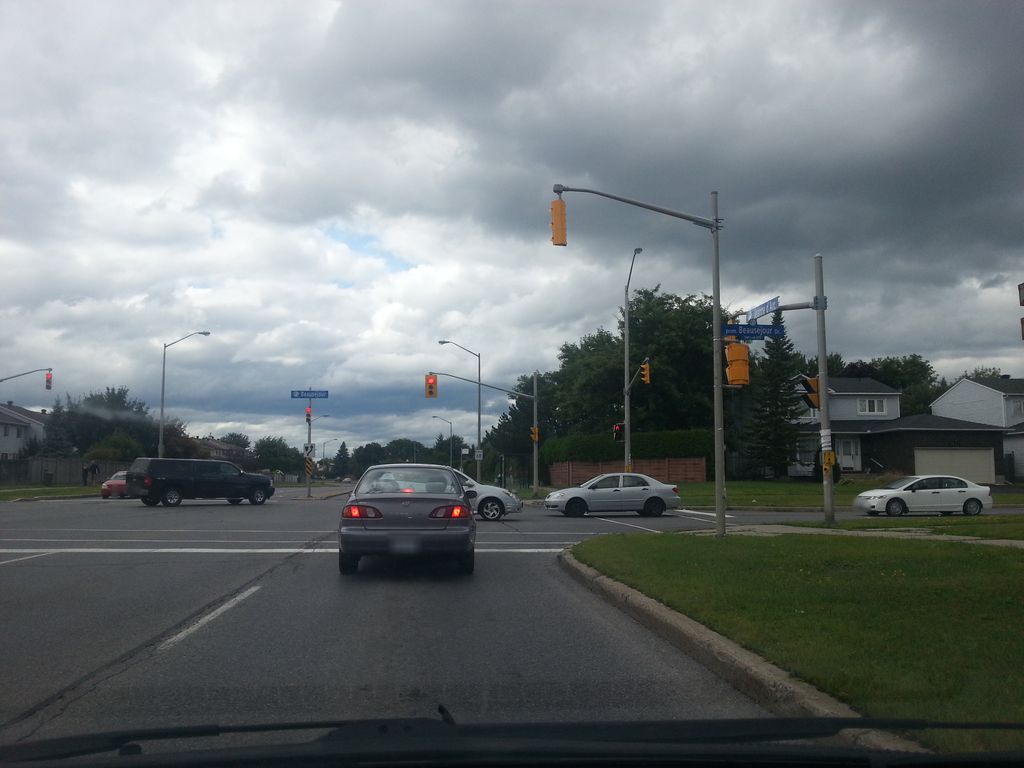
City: ottawa-gatineau